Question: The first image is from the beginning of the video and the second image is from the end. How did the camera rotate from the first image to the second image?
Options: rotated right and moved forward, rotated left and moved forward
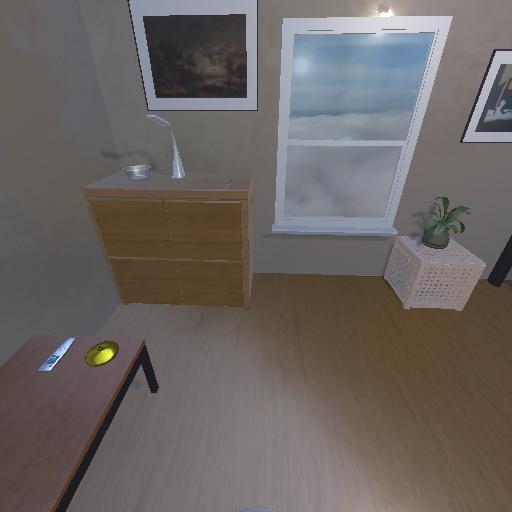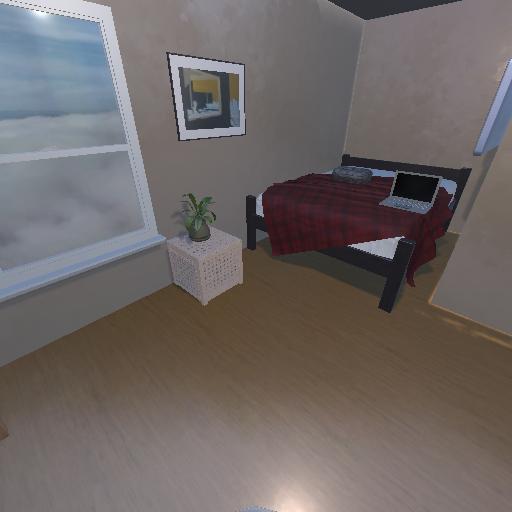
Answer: rotated right and moved forward